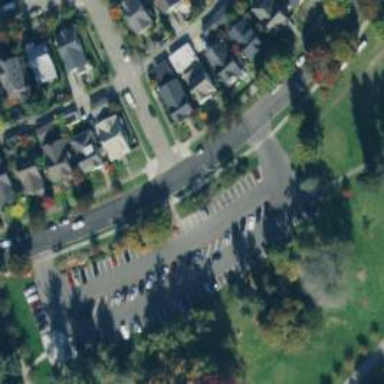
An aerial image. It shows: Asphalt footway with unmarked crossing.